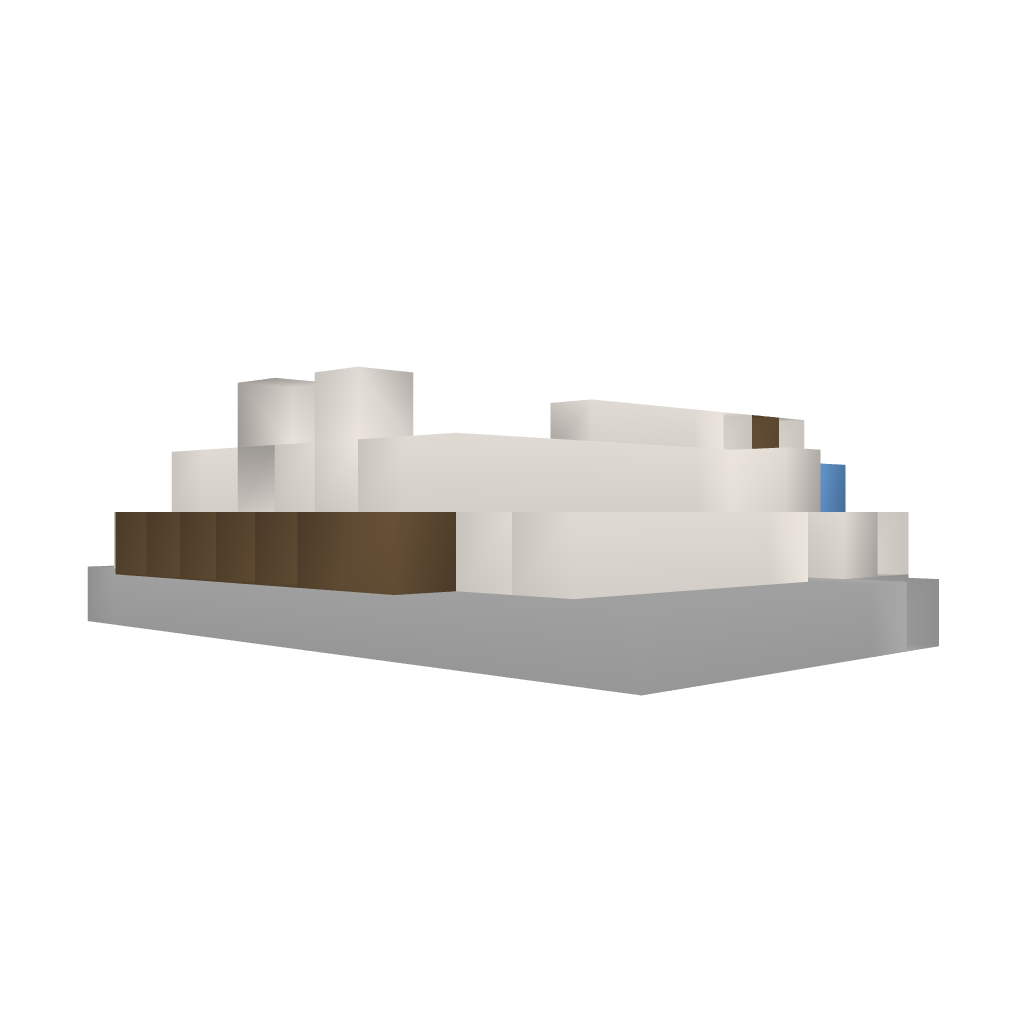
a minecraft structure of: Jet Fighter